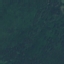
Label: Forest